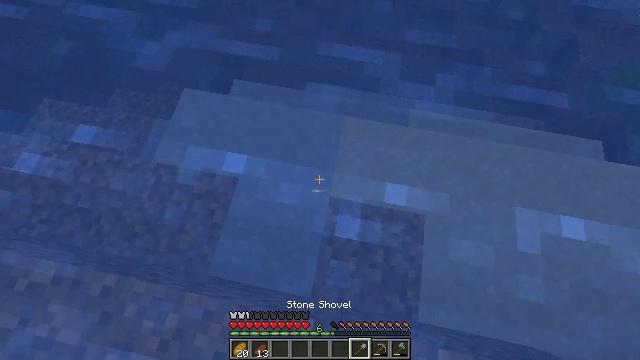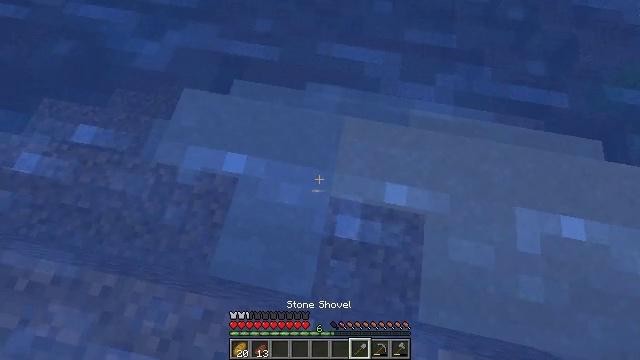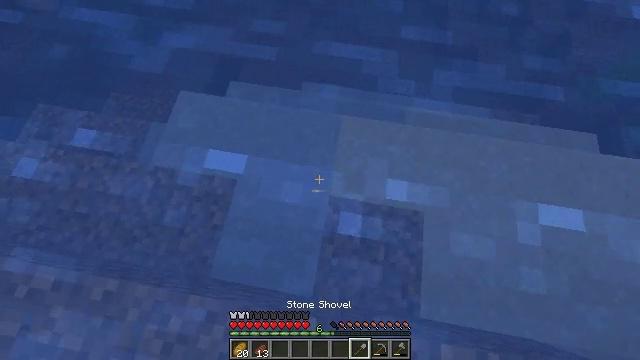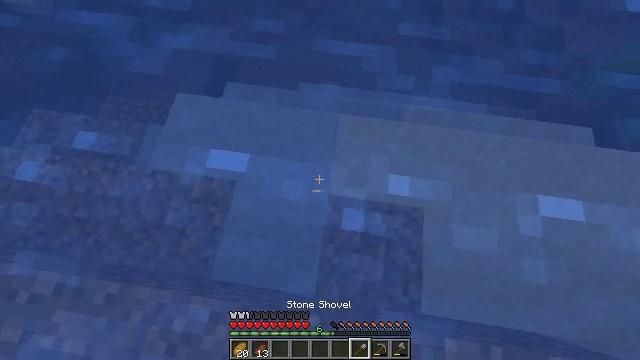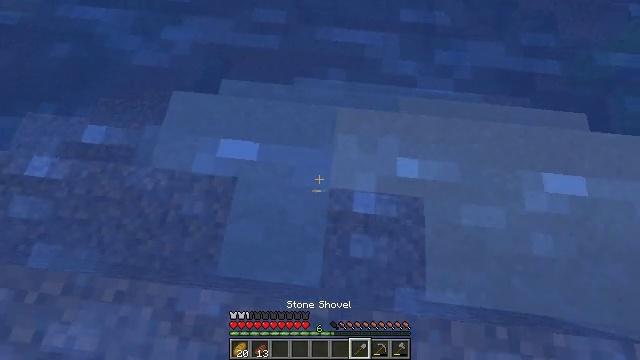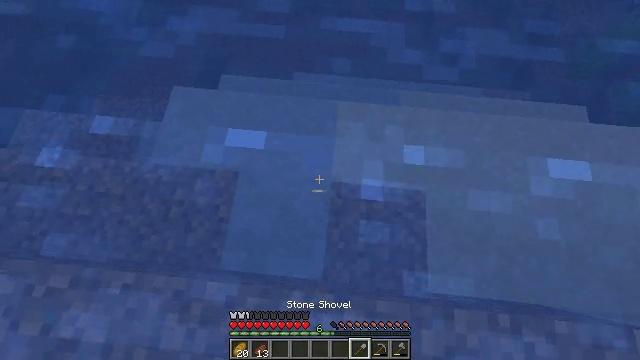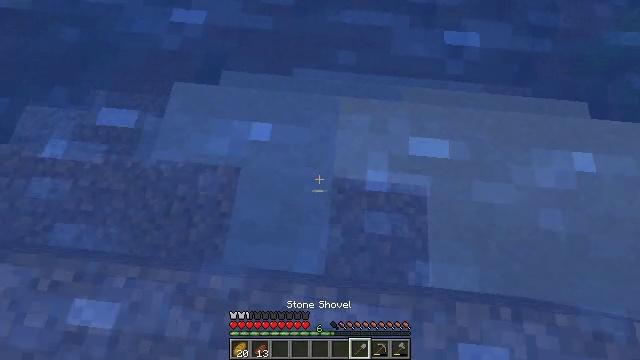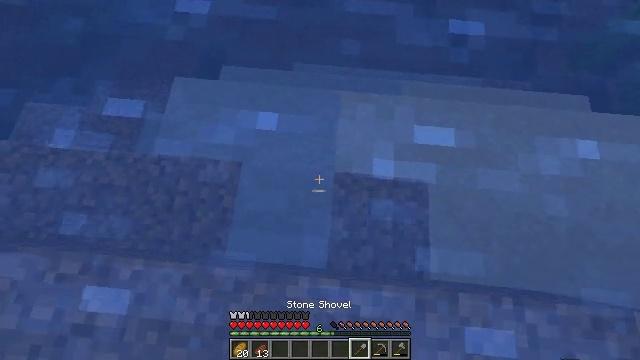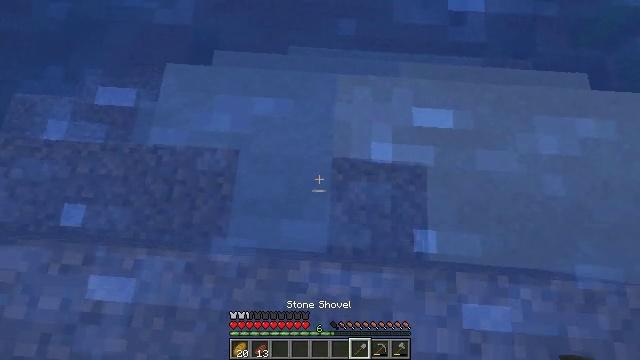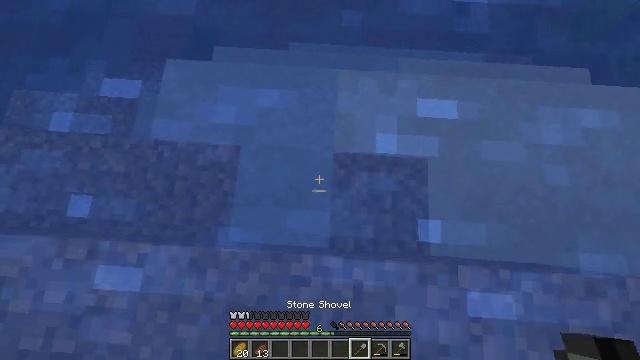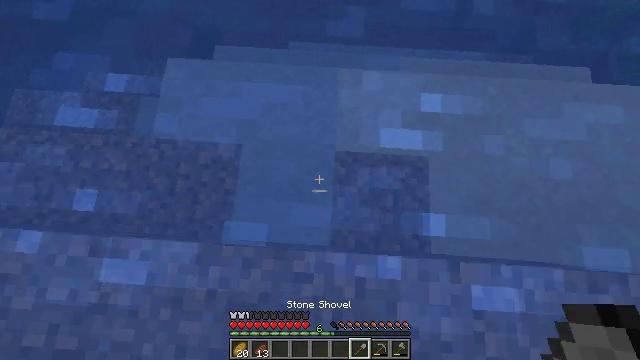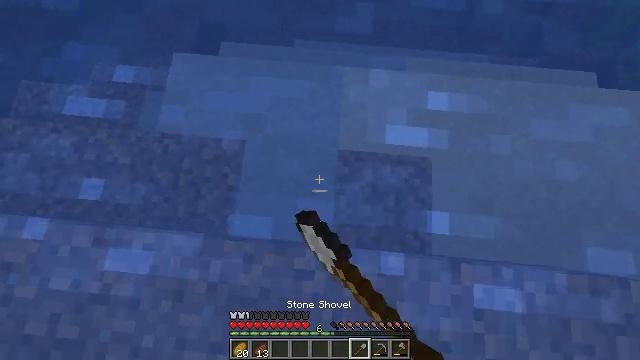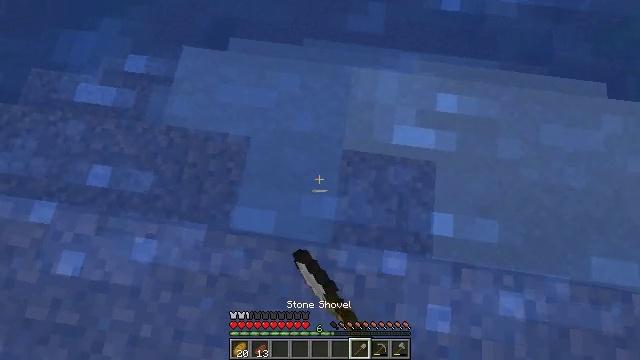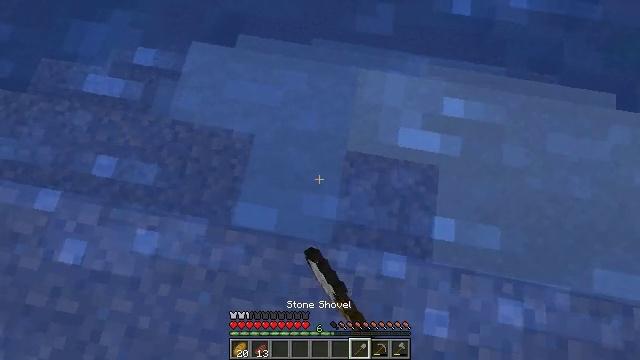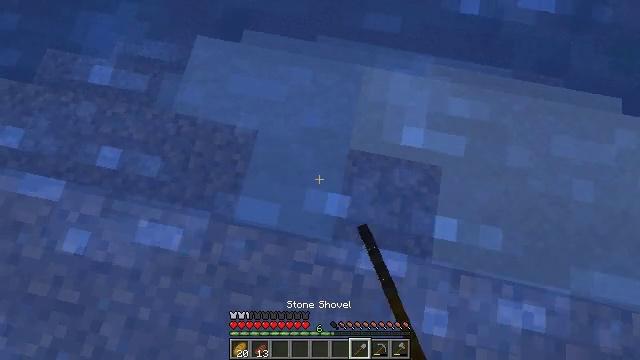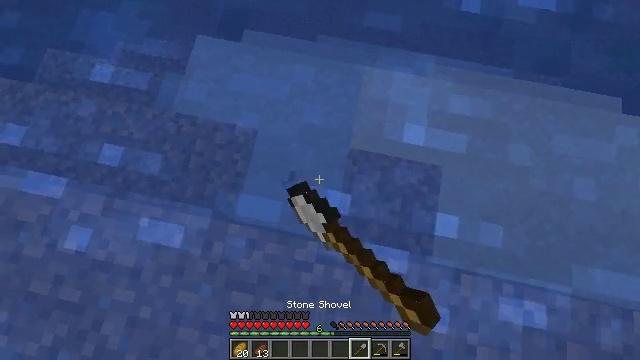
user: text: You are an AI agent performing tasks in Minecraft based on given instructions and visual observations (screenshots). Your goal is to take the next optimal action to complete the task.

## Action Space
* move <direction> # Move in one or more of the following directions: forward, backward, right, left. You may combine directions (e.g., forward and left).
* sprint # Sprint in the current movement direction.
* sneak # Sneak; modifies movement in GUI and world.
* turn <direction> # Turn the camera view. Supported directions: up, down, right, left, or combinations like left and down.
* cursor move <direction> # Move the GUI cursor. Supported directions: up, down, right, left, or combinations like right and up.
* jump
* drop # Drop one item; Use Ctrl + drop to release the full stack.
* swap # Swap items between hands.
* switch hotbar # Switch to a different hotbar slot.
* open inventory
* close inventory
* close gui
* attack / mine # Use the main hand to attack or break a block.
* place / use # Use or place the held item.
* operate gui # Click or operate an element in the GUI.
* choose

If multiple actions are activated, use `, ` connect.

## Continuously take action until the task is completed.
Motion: motion action
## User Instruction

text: Collect clay by holding down the left mouse button.
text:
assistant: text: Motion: no_op
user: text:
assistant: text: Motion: move back and move left, turn right
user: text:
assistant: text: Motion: move back and move left, turn right
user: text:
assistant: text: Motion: move back and move left, turn right
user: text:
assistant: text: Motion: no_op
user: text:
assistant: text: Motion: no_op
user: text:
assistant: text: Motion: no_op
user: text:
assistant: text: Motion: turn right and down
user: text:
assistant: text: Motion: no_op
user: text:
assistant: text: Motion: attack / mine
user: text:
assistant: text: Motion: turn left, attack / mine
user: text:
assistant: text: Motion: turn left, attack / mine
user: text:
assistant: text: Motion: turn left, attack / mine
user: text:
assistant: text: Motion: turn left, attack / mine
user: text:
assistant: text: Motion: attack / mine
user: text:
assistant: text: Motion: turn right and down, attack / mine
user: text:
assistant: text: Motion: attack / mine
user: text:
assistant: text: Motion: attack / mine
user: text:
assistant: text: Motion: attack / mine
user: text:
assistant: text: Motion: turn right, attack / mine
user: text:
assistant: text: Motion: attack / mine
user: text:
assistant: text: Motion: attack / mine
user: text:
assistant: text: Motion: move left, turn left, attack / mine
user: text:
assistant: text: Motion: move left, attack / mine
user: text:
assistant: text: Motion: move left, attack / mine
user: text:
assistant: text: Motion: turn up, attack / mine
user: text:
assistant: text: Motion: turn up, attack / mine
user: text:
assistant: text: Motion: attack / mine
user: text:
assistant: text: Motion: turn right, attack / mine
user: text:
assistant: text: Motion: turn right and down, attack / mine